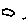
Label: hexagon